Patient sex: F
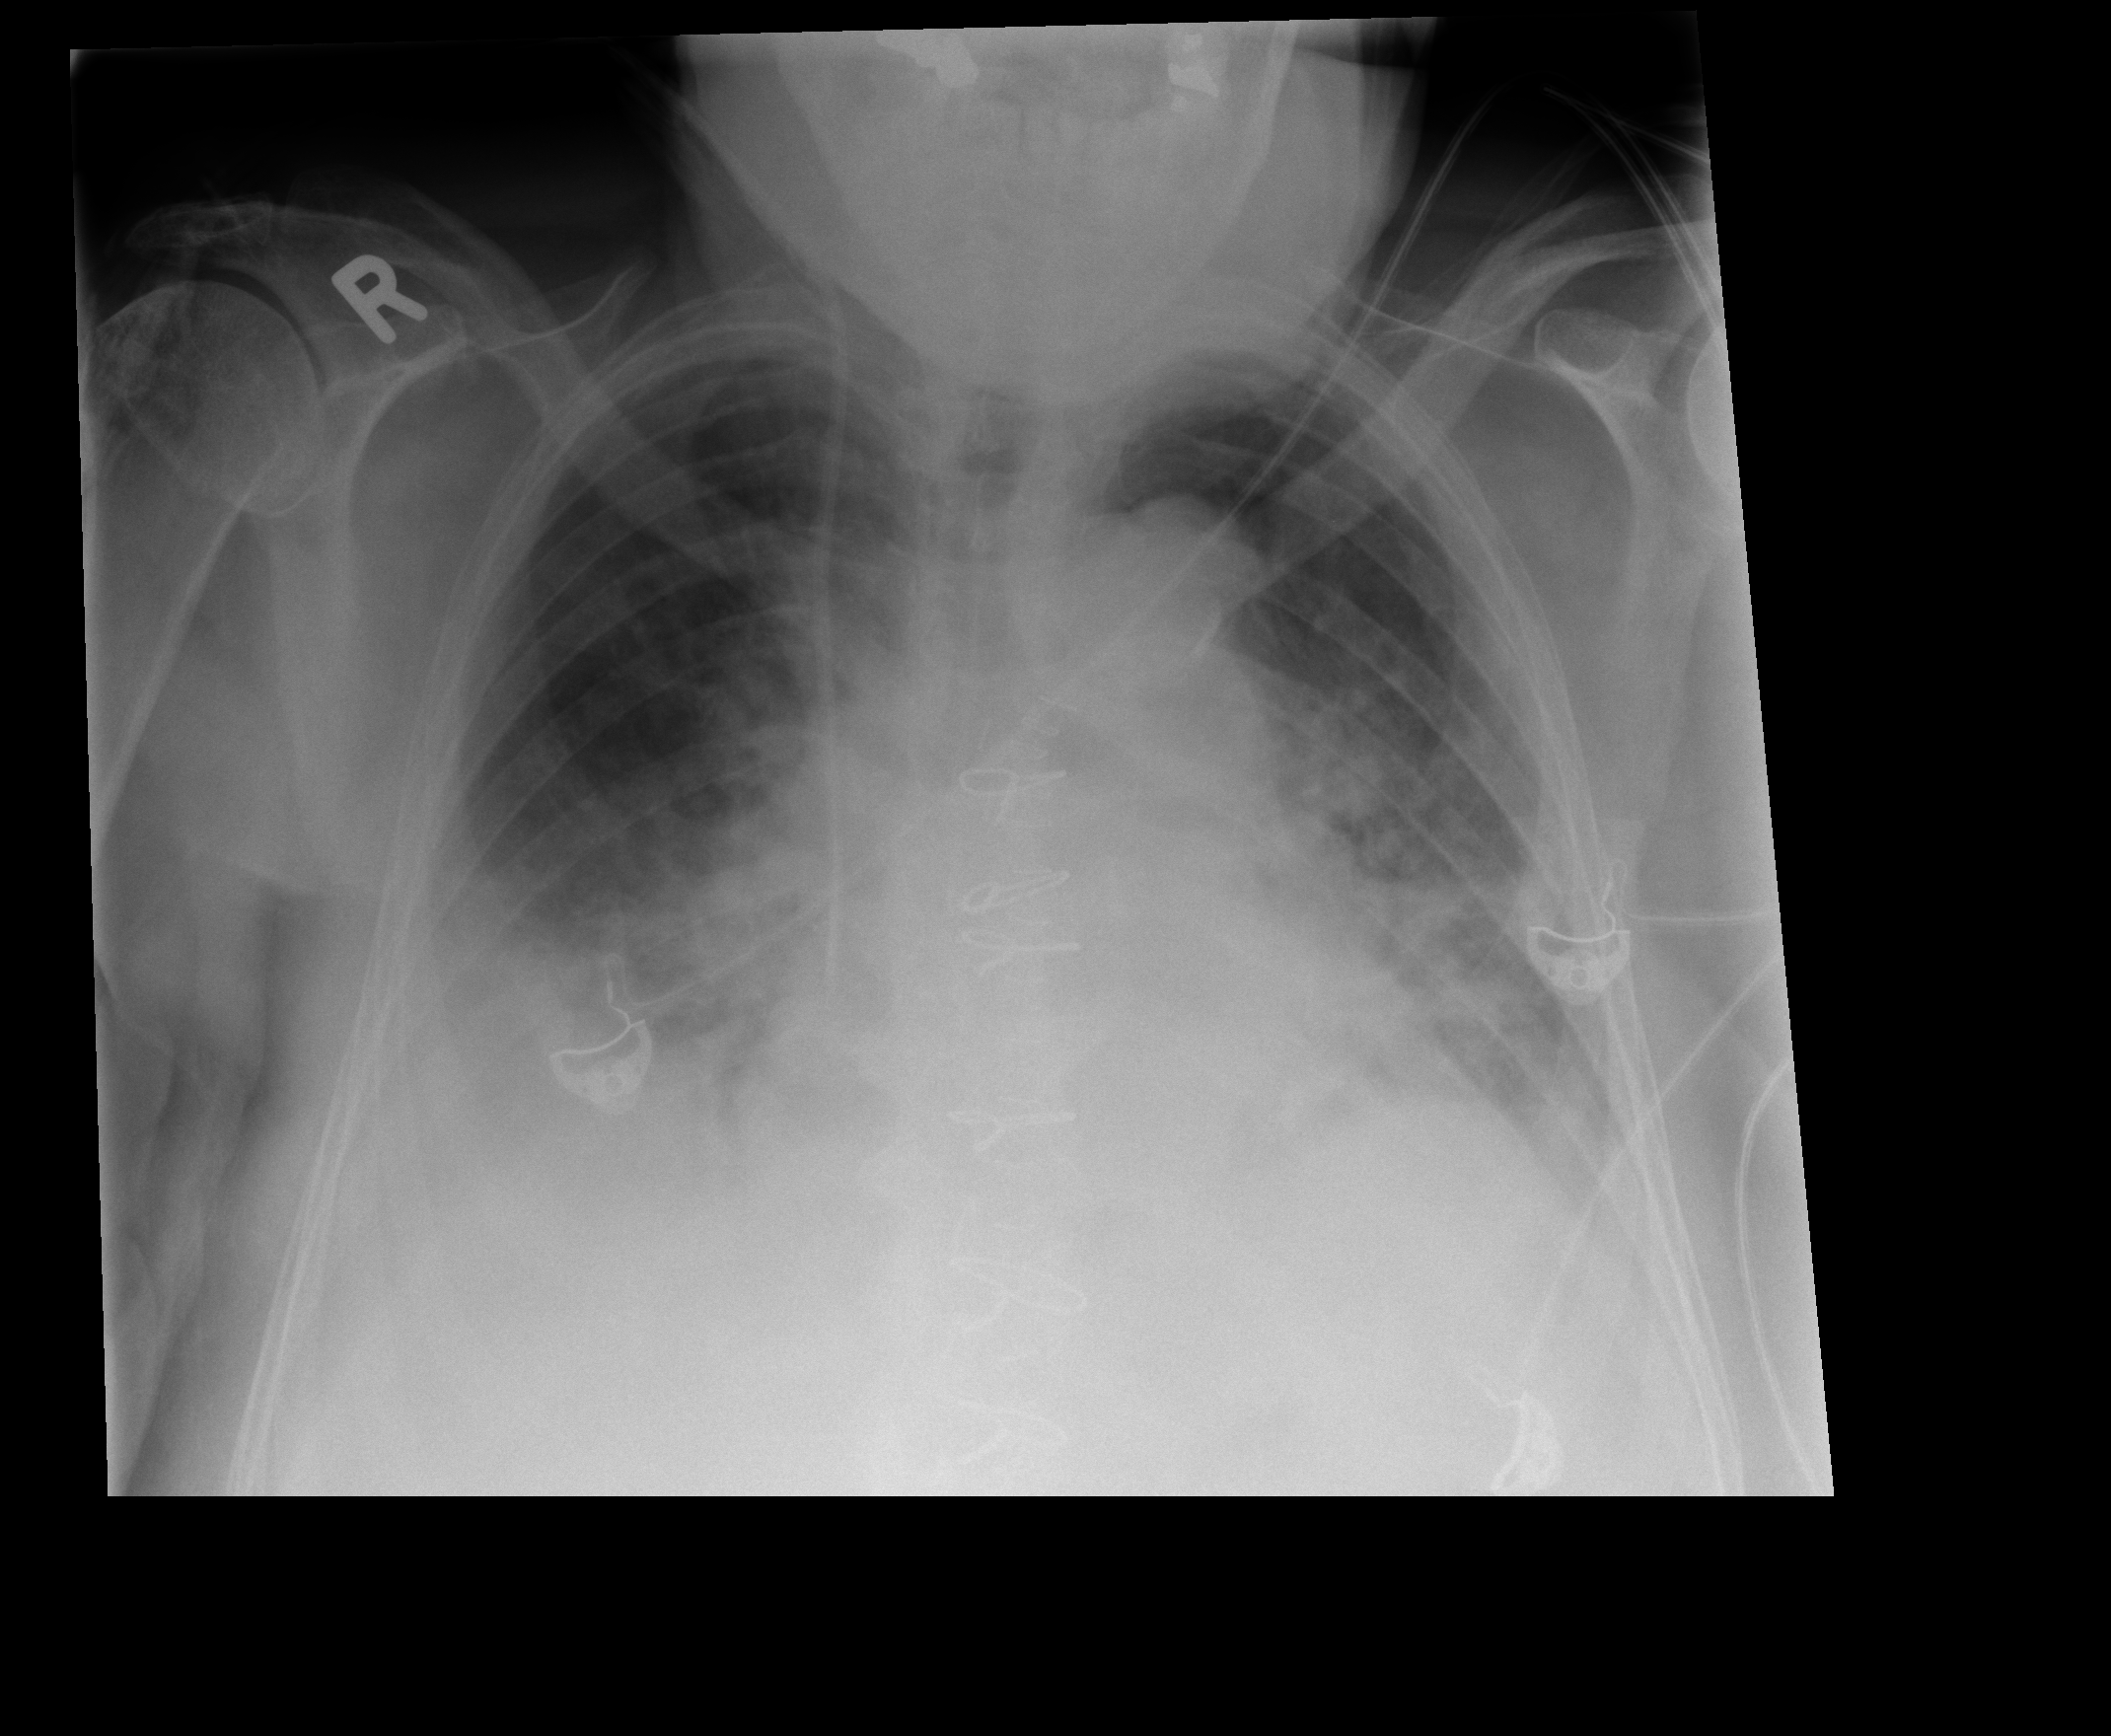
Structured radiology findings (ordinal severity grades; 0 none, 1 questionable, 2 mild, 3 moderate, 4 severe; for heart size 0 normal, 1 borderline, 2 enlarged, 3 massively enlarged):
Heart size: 1
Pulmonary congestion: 3
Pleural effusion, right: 2
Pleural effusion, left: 2
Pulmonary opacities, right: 2
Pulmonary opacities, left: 2
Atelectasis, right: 2
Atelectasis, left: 2